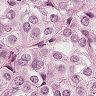
Metastatic tissue present: yes